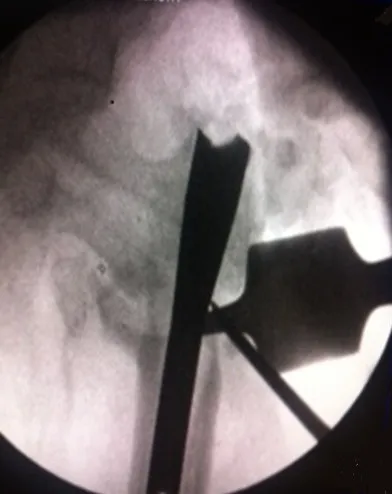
Intra-operative antero-posterior radiograph of materiel ablation.
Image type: radiology (x_ray)